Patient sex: M
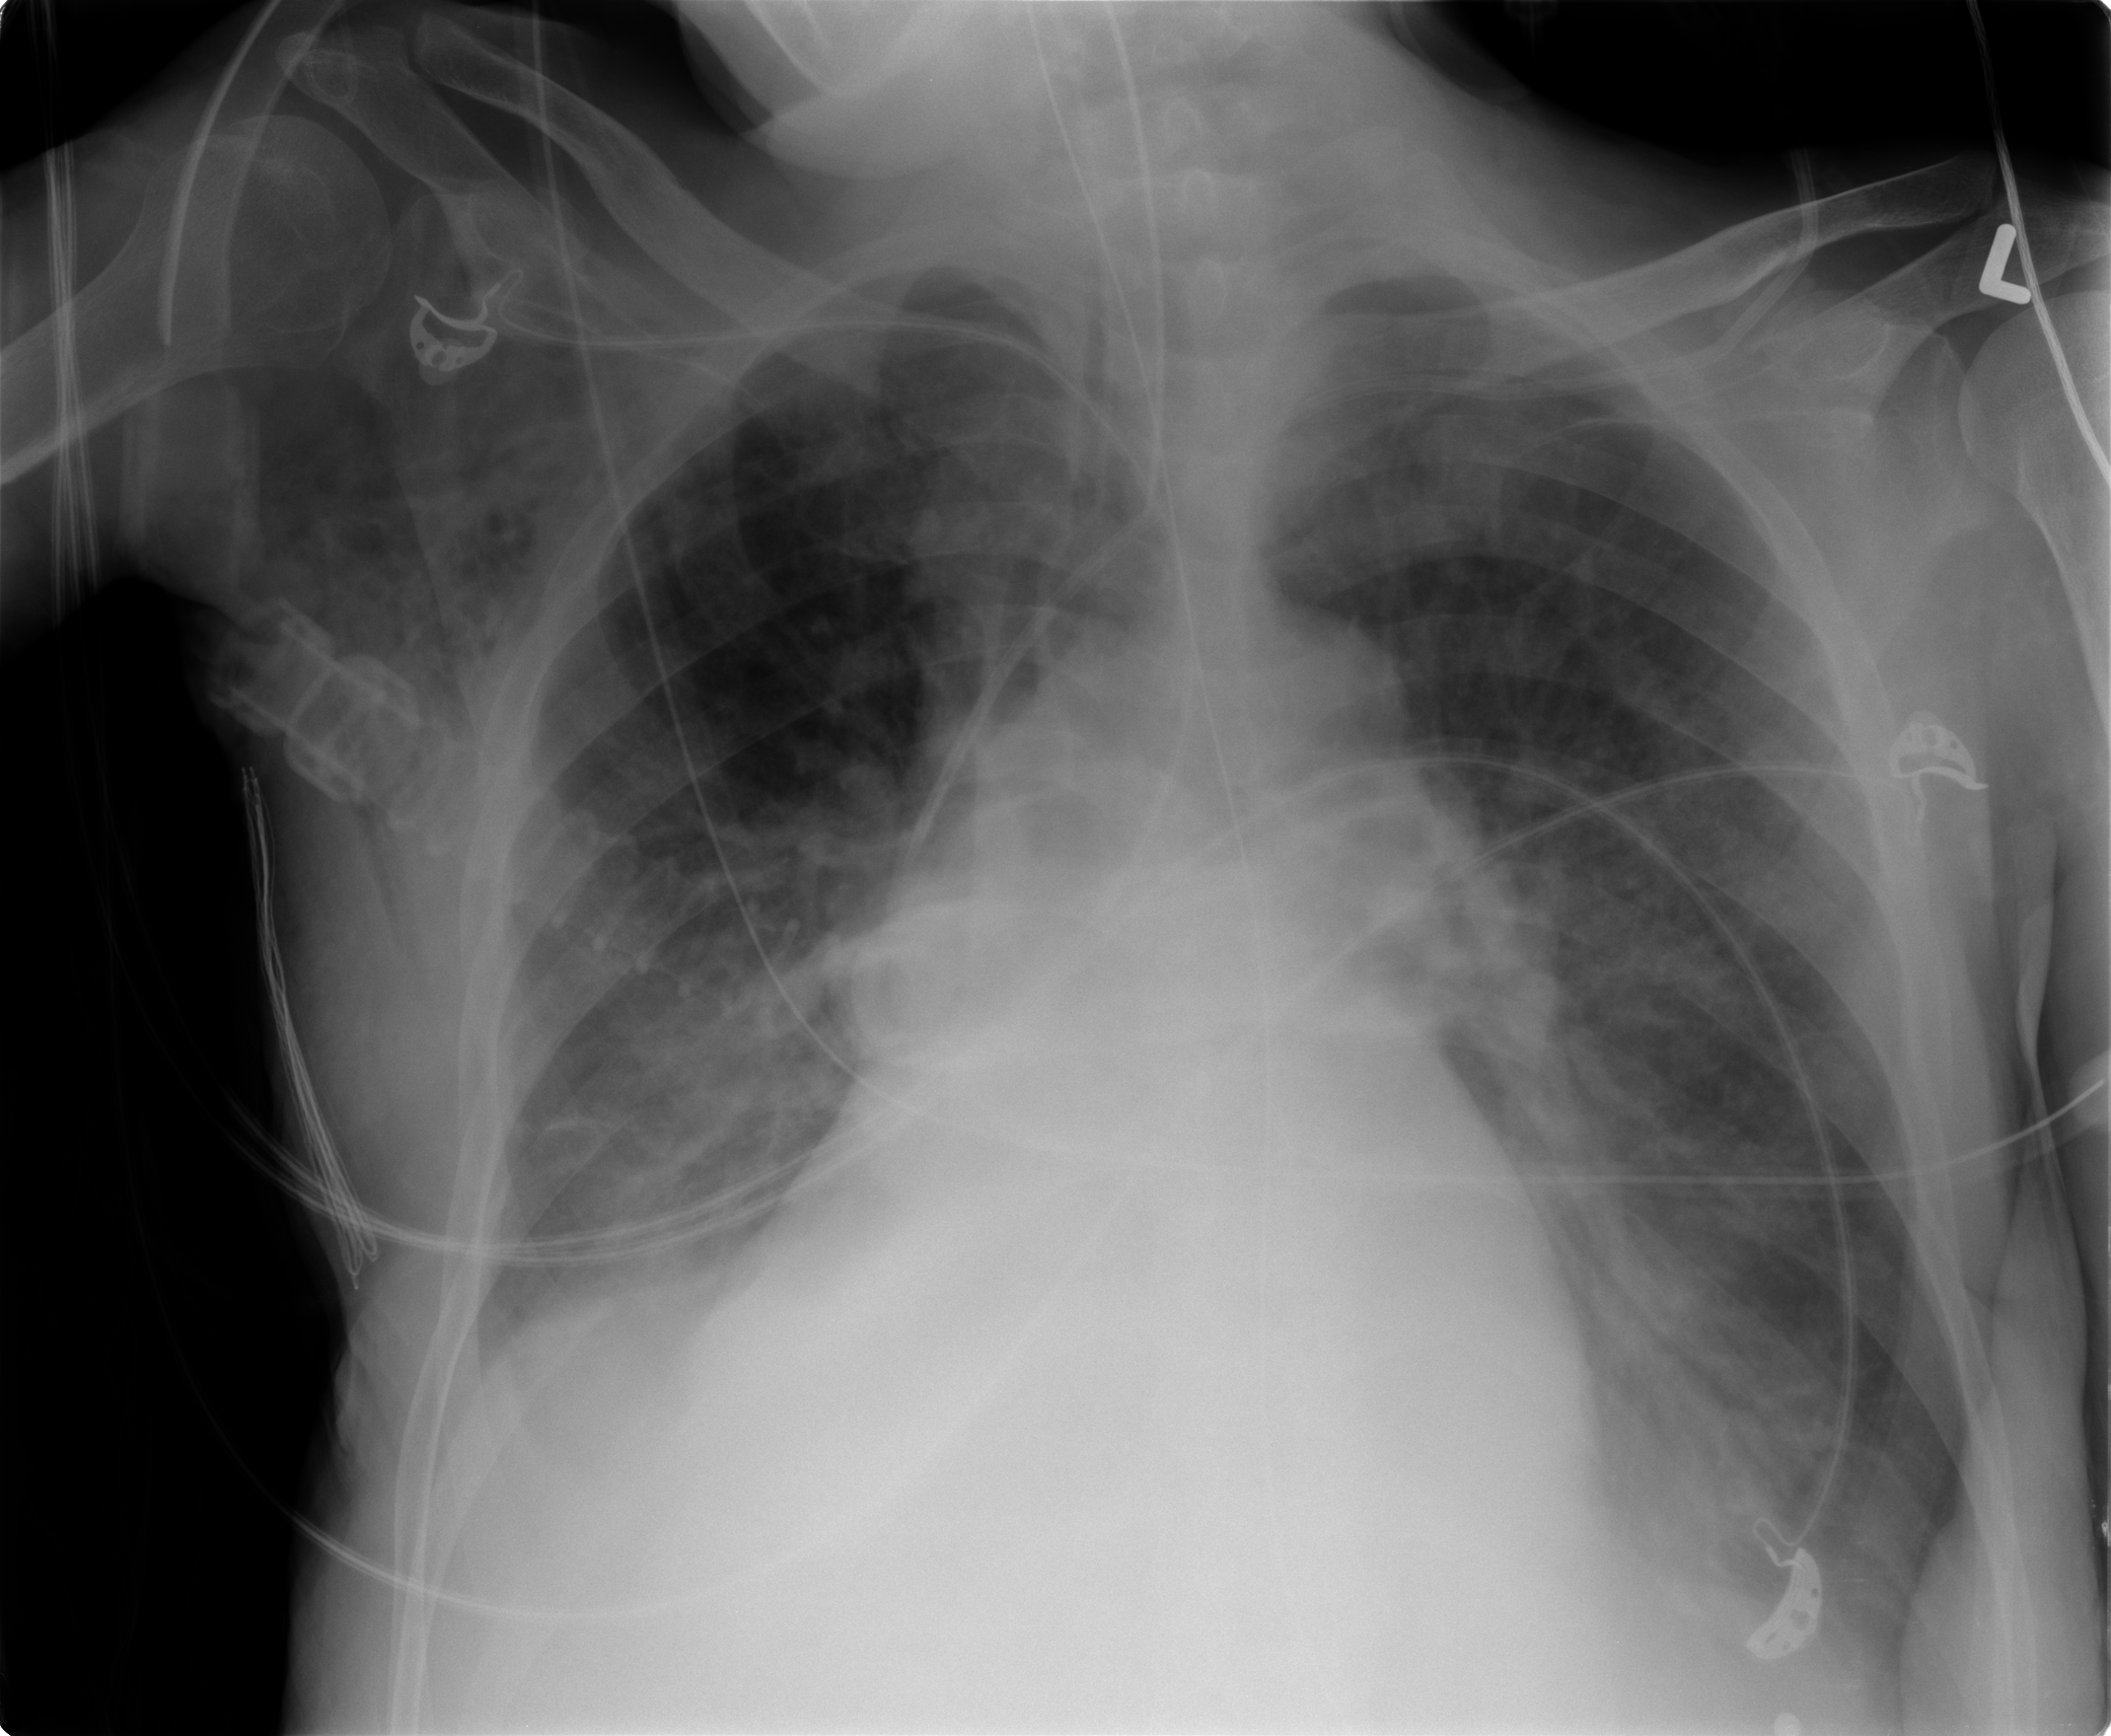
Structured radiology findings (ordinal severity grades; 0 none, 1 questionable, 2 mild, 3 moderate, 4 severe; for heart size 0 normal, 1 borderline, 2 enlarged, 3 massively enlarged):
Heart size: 2
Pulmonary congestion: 2
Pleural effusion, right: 2
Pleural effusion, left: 2
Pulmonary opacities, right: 0
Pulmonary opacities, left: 0
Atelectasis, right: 2
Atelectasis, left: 2